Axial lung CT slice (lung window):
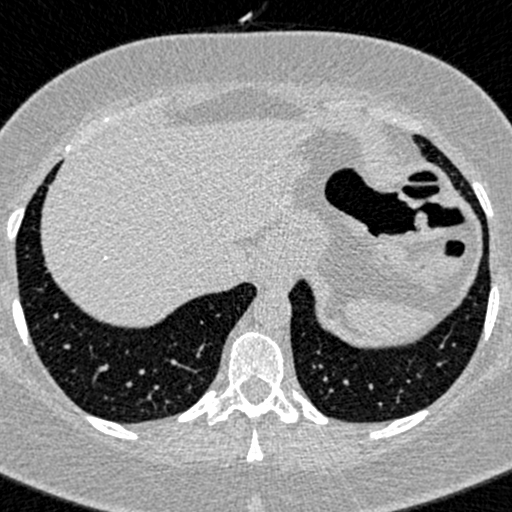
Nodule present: no